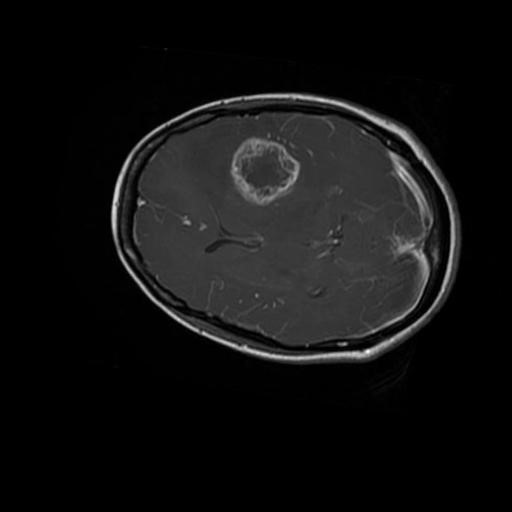
Label: brain_glioma